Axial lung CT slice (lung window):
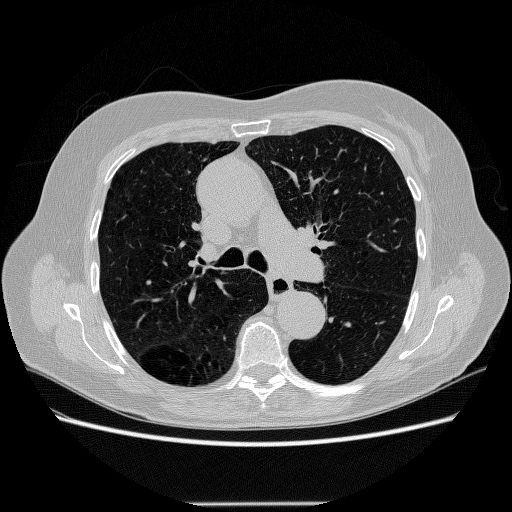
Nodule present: no